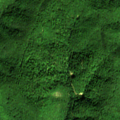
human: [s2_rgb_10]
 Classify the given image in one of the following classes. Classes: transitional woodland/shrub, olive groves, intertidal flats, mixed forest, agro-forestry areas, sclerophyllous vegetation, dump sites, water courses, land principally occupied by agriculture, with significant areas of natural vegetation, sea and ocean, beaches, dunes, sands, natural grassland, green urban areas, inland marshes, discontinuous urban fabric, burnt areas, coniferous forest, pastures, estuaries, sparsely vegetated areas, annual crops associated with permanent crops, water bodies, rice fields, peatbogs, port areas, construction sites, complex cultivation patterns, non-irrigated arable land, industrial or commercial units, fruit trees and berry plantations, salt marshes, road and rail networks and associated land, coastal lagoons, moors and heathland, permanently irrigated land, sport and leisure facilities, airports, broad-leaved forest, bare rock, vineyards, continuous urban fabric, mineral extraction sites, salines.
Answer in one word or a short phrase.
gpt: broad-leaved forest